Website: home-depot
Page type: customer-info-address
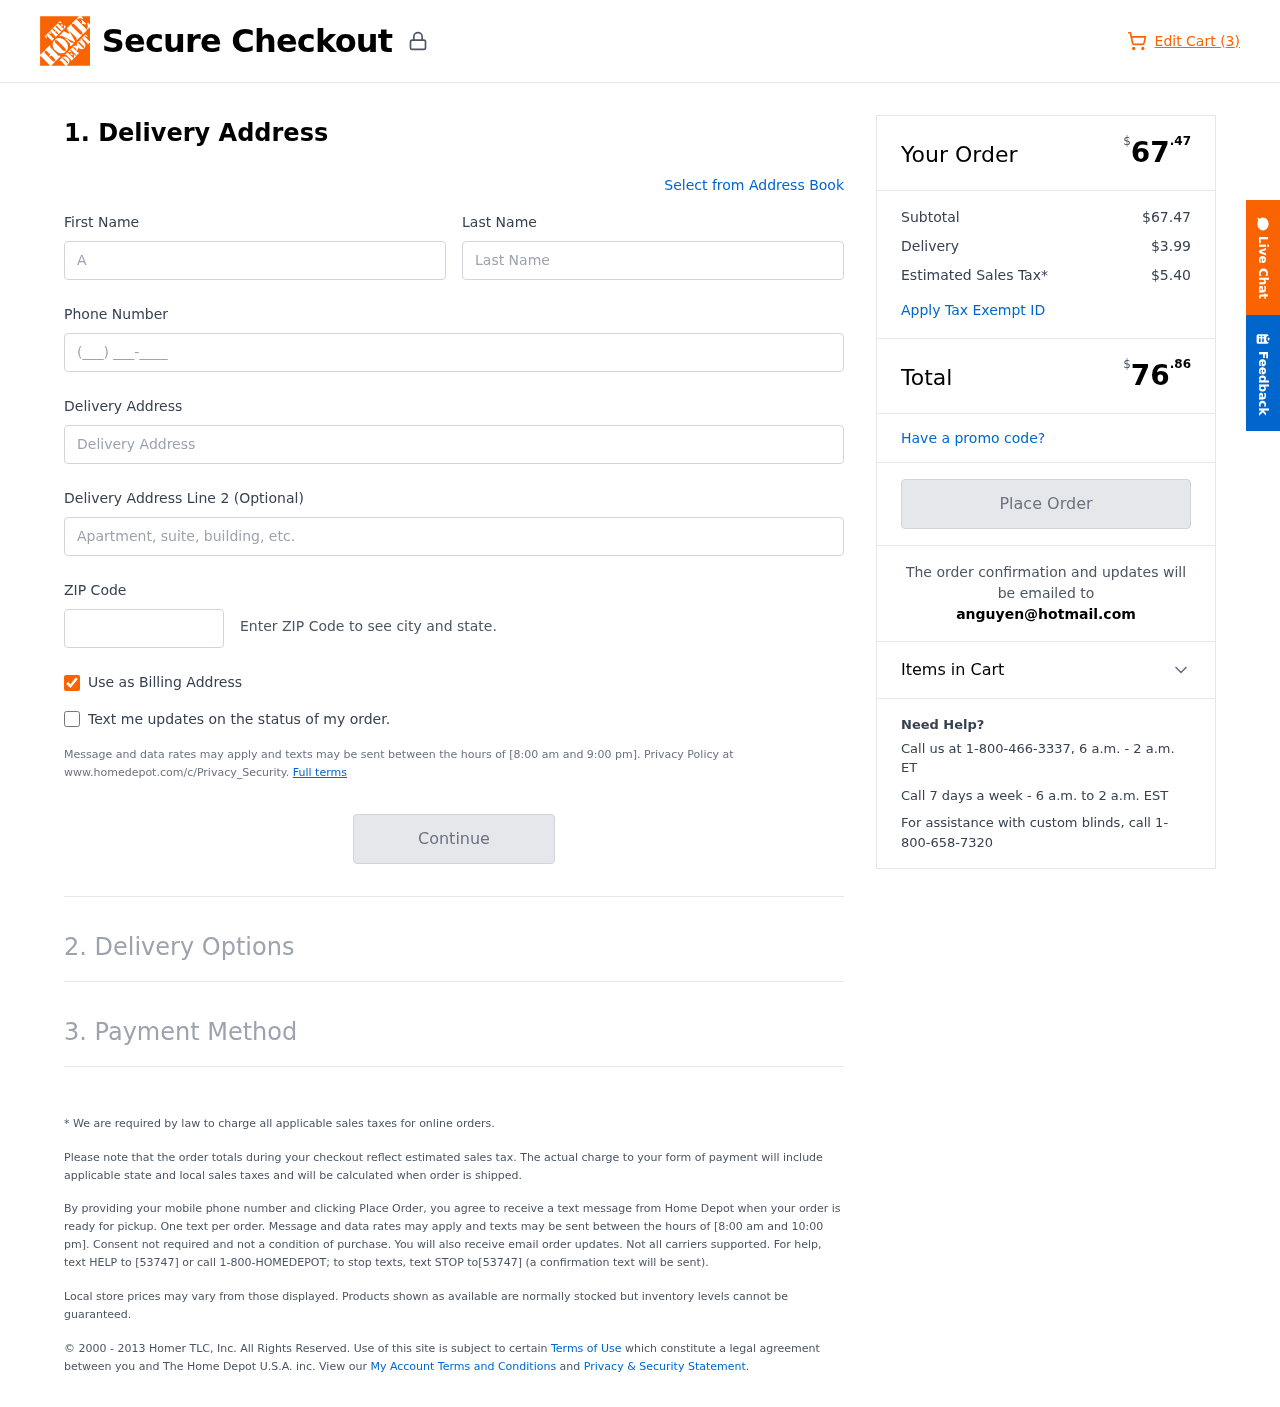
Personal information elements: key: PII_EMAIL
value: anguyen@hotmail.com
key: PII_FIRSTNAME
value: Ashley
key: PII_LASTNAME
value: Nguyen
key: PII_PHONE
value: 6787028111
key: PII_POSTCODE
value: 51274
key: PII_STREET
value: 3342 Tracy Path
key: PII_STREET2
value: Suite 734
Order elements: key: ORDER_NUM_ITEMS
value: Edit Cart (3)
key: ORDER_SUBTOTAL_HEADER
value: $67.47
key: ORDER_SUBTOTAL
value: $67.47
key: ORDER_SHIPPING_COST
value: $3.99
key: ORDER_TAX
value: $5.40
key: ORDER_TOTAL2
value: $76.86